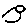
Label: bird